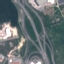
Label: Highway